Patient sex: F
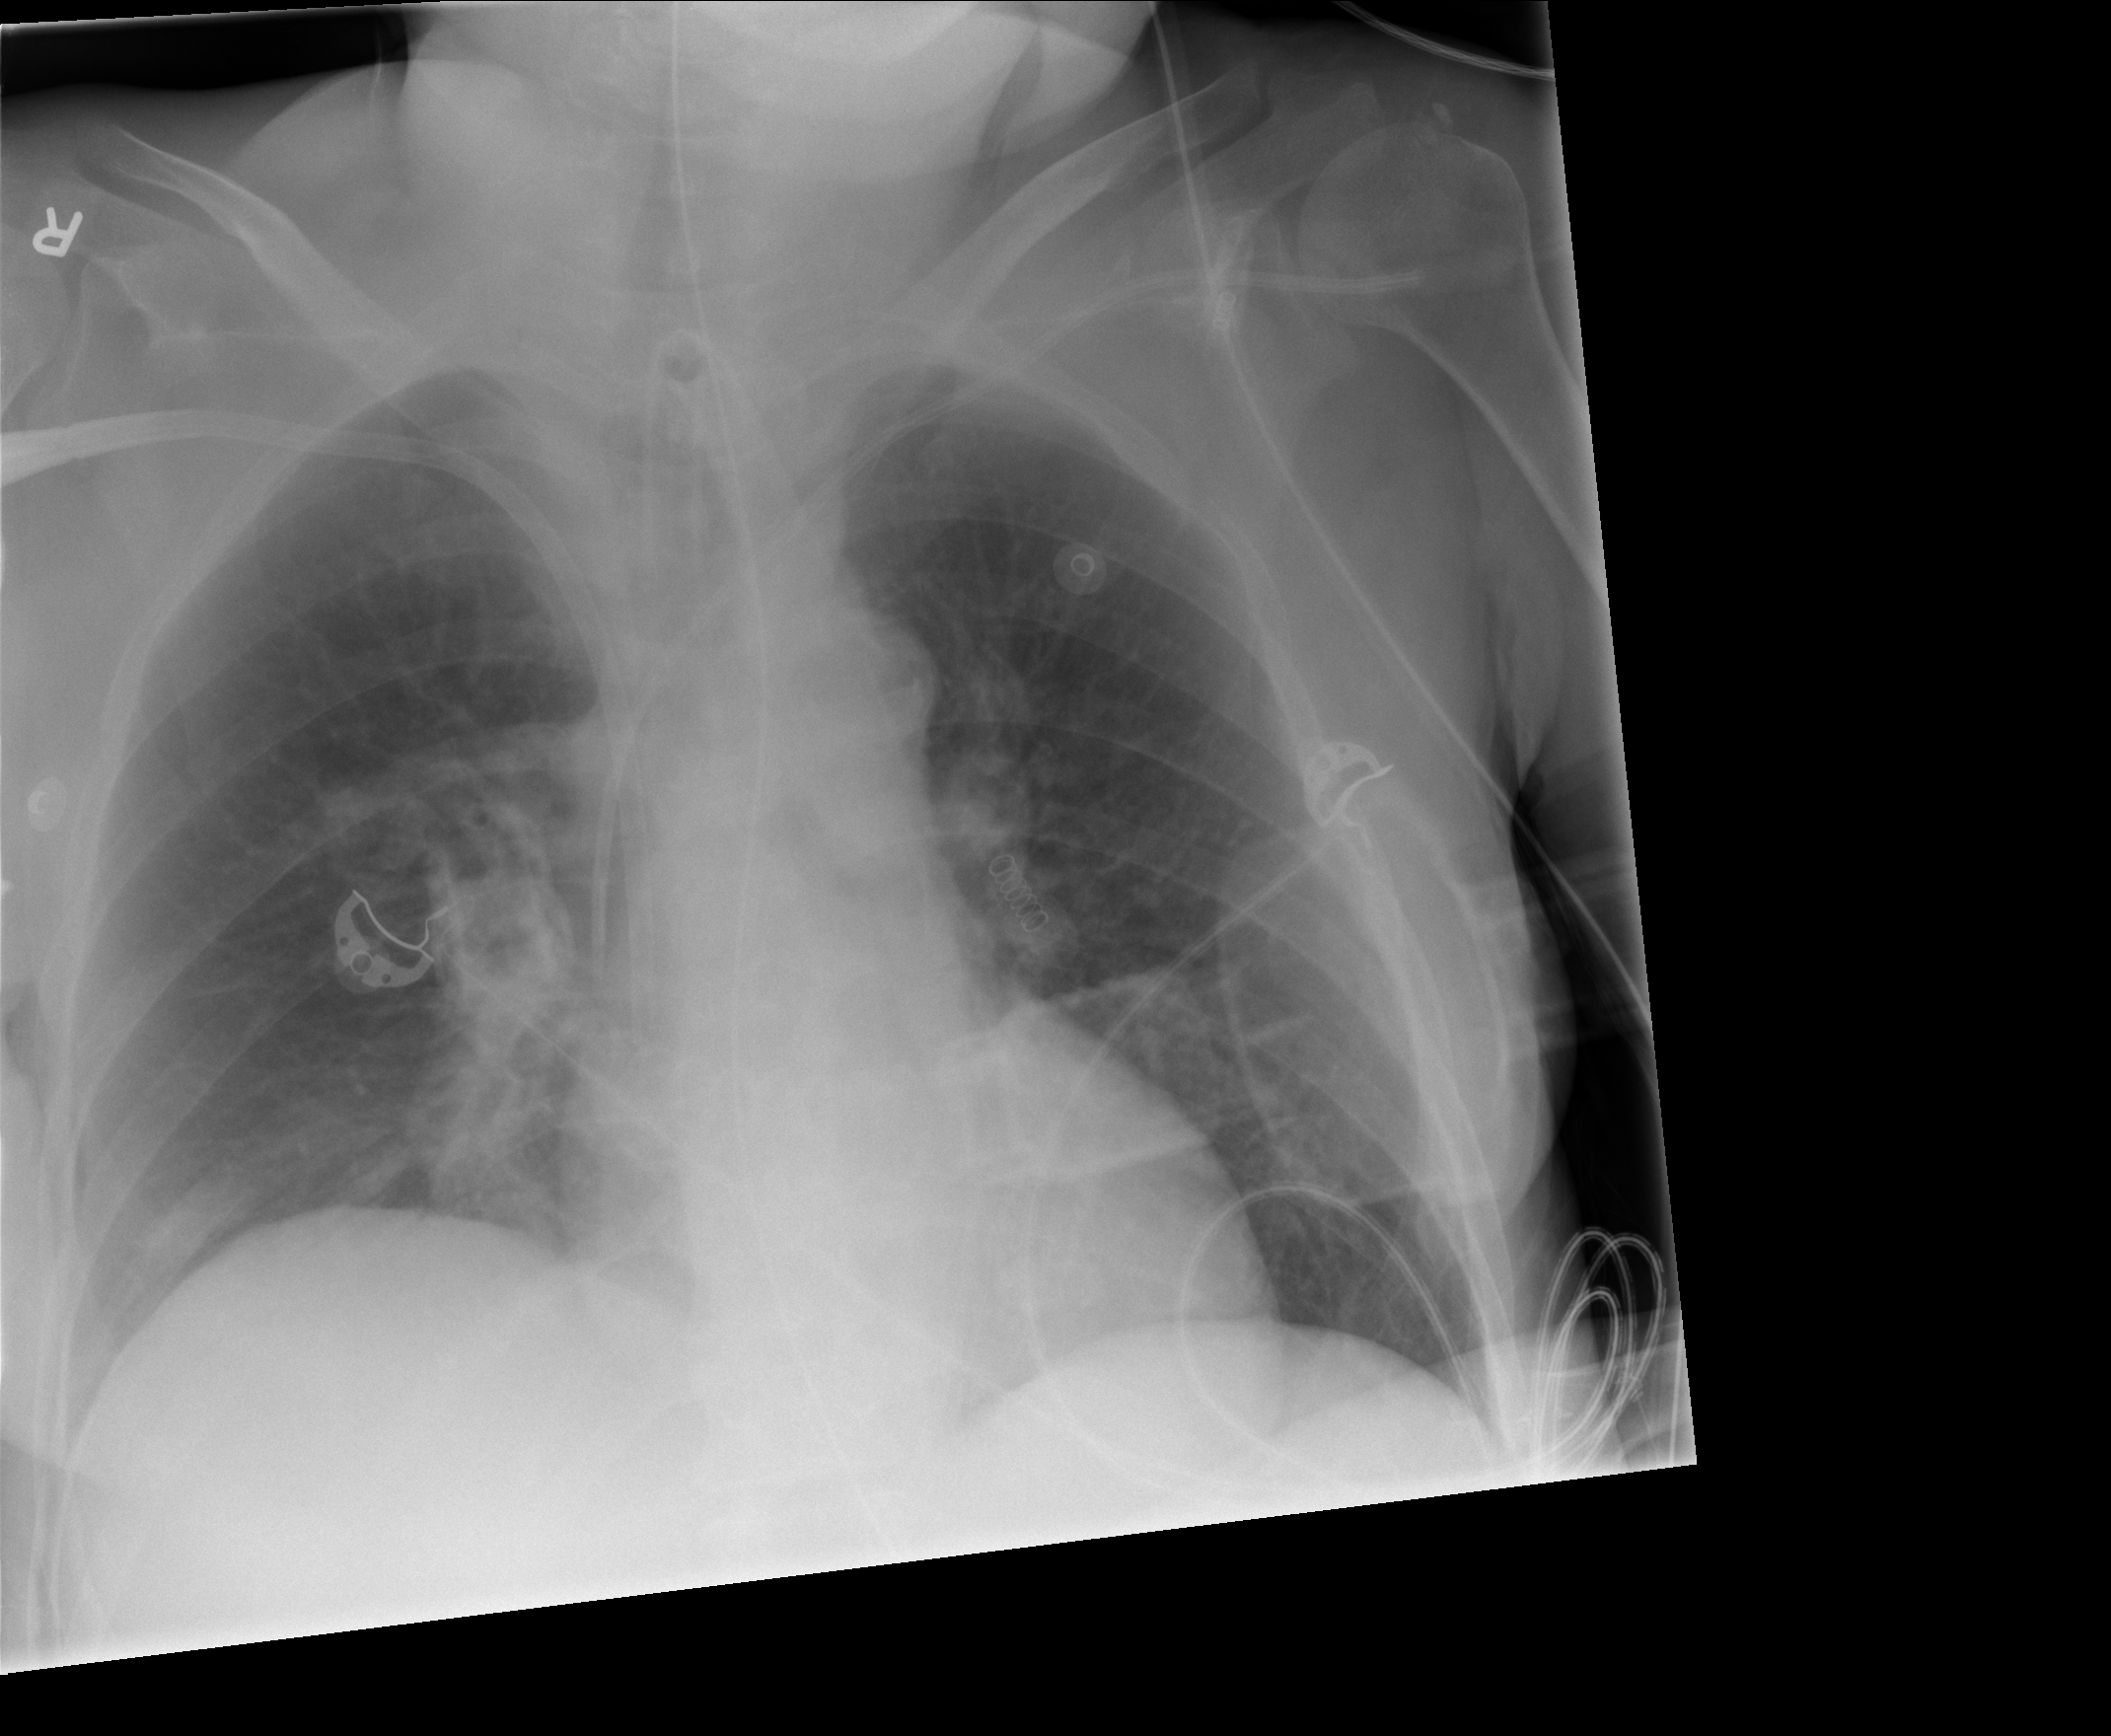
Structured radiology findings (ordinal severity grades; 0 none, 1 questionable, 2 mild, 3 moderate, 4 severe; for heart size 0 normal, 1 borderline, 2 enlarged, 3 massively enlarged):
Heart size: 0
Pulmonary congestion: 0
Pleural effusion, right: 0
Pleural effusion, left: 0
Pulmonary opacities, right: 2
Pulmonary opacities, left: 0
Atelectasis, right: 2
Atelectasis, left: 0